Question: Could anyone explain how to use the XAML popups with Caliburn Micro.
Thanks
Edit:(Made my code more releavent to what I want to achieve)
When I define a popup in xaml like this:
'''
<Button x:Name="ShowPopup" Content="Popup"/>
<Popup x:Name="my_popup_xaml" Grid.Row="2">
<Border BorderThickness="2" Margin="10" BorderBrush="Green">
<StackPanel Background="LightBlue">
<TextBlock Text="Select Option" FontSize="21" Margin="10,0" />
<StackPanel Orientation="Horizontal" Margin="0,10">
<Button x:Name="SelectPhoto" Content="Select photo From Library" Width="215"/>
<Button x:Name="CapturePhoto" Content="Use Camera" Width="215"/>
</StackPanel>
</StackPanel>
</Border>
</Popup>
'''
How do I display this popup using the WindowManager?
Should I create new View Model for this because I just need to use PhotoChooser task and the Camera Capture task here?
How do I bind Popup to my View Model.
Edit:
@Charleh, Your Suggestion for using with windowmanager with a separate ViewModel worked, with a minor tweak.
I removed the '<Popup>' tag and used the window manager to display the popup.
But now I cannot close the popup and the popup is cropped as it's displayed at the top of the screen. How do I fix this?
Edit: I was able to close the dialog using the the Screen's 'TryClose()' Method.
When I used the 'ShowDialog' method instead the of the 'ShowPopup'method and the alignment of the window was a bit better but it is still stuck at the top and wont align in the center.

Edit: I have created a new PhoneApplicationPage(Windows Phone 8 equivalent of window) and displayed it as a dialog. The problem with this approach is that the PhoneApplicationPage is not stretching automatically to fill the screen space(Which it does when not displayed as a dialog). It's just stretching to accommodate the content inside it. Setting 'VerticalAlignment="Stretch" has no effect.
Giving the 'Height' property a particular value is not suitable because of it does not adjust to well to different phone resolutions.
@Charleh I tried specifying height and width like this:
'''
Dictionary<string, object> properies = new Dictionary<string, object>();
properies.Add("Height", 768);
properies.Add("Width", 480);
windowManager.ShowDialog(new ImageSelectorPopupViewModel(),null,properies);
'''
This Code has no effect (although specifying the height in Xaml works but I cannot use that as I have to accommodate for different screen resolutions on the phone)
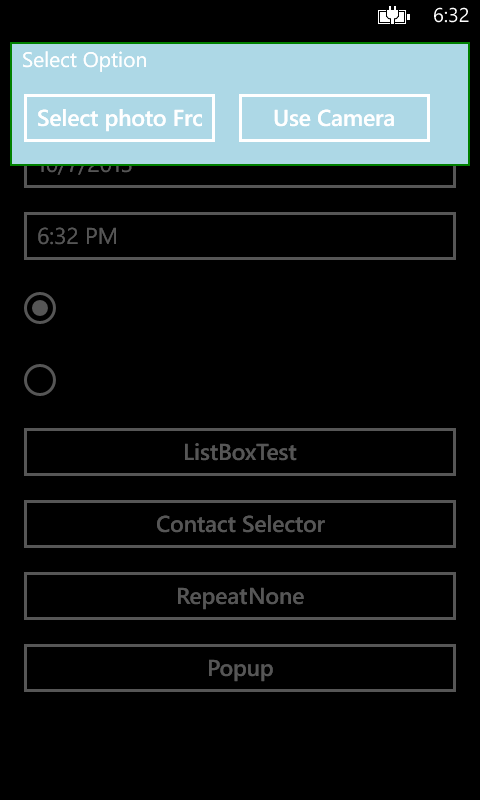
Answer: You really need to read up on Caliburn Micro before you post - there are literally tons of articles showing how to bind commands on your view to methods on your VM
To do so in this case either:
1. Bind using convention by giving your button the same name as the method <Button x:Name="ShowPopup" />
2. Bind using action message syntax: <Button cal:Message.Attach="[ShowPopup]" />
All the answers are here: <URL>
(specifically: <URL>
You do the same thing with your button, so you can do the same thing with your popup
(have you also considered using Caliburns WindowManager which has a ShowPopup method?)
Edit:
On re-reading it looks like you want to use the same ViewModel for your current View and Popup - is this the case or do you want a new ViewModel for your Popup? I'd suggest using WindowManager, and creating a ViewModel for the popup - it will be more in-line with what CM already does